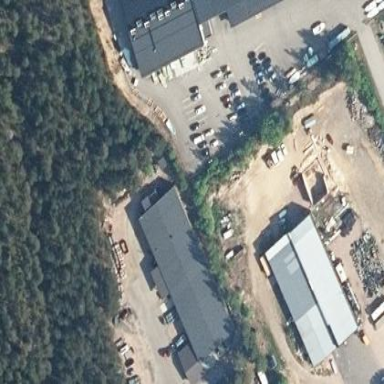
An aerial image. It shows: Industrial building.